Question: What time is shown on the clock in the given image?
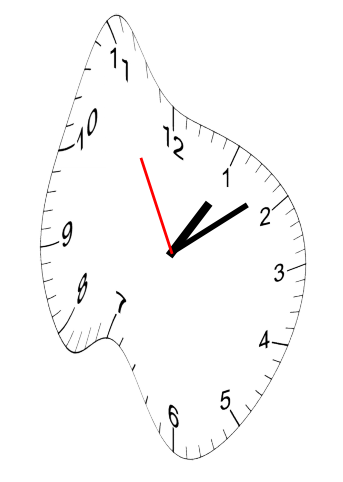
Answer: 01:08:55